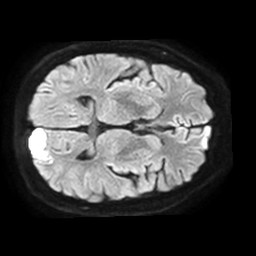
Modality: TRACE
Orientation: axial
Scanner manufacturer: philips
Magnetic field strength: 1.5 T
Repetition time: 3.393 s
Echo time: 0.06922 s